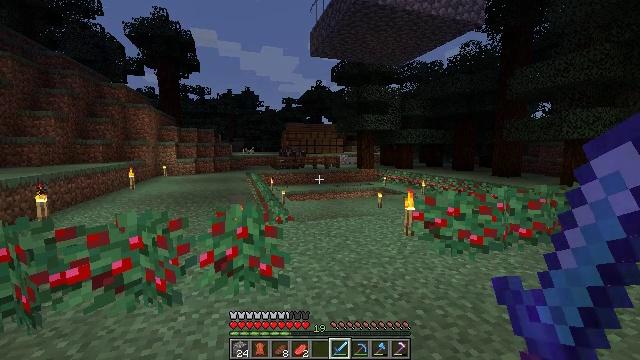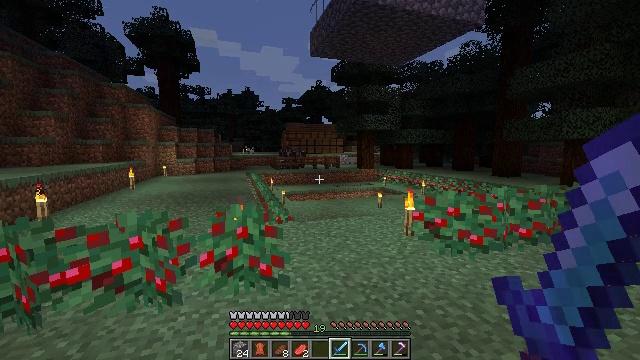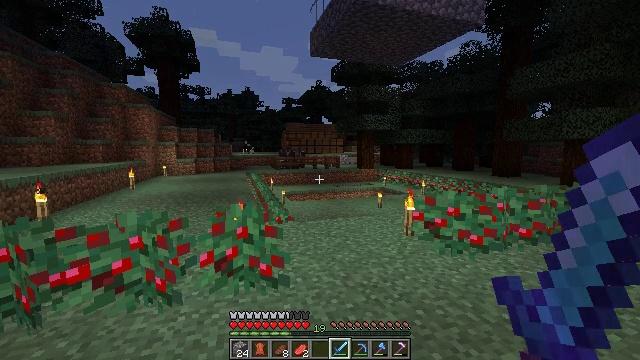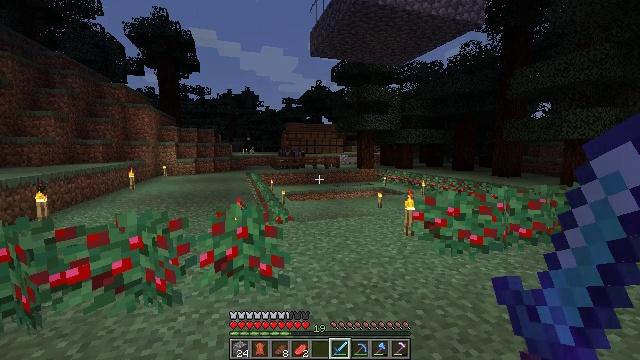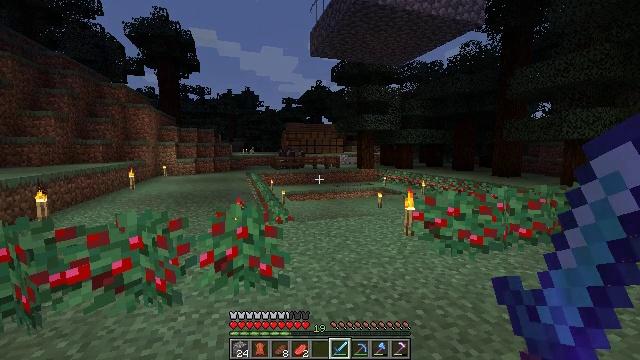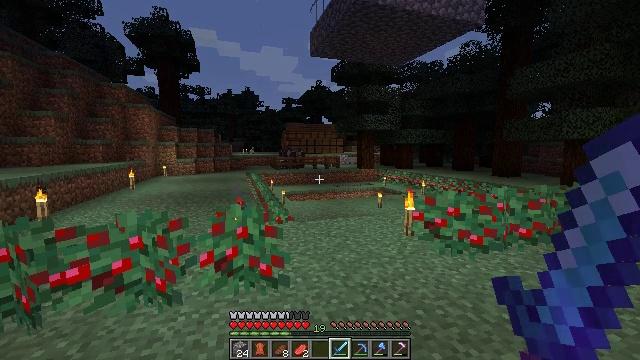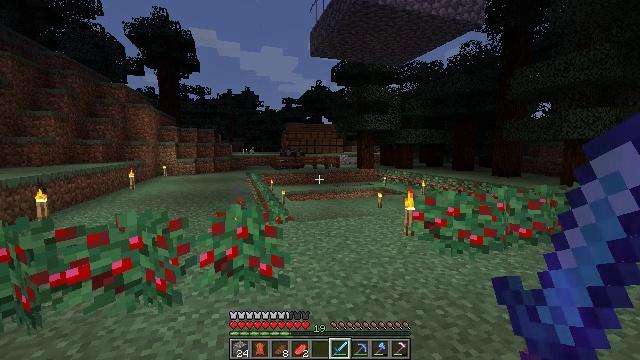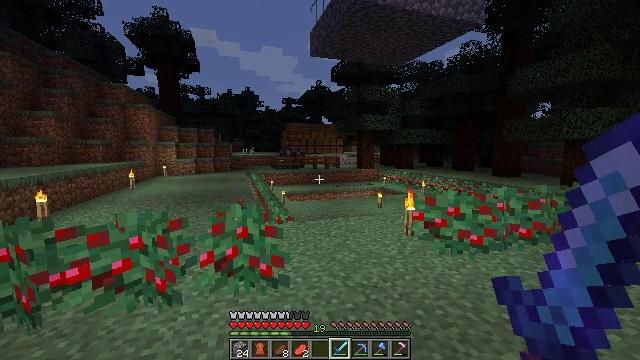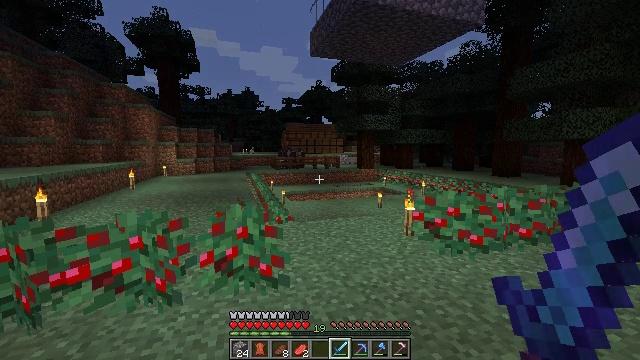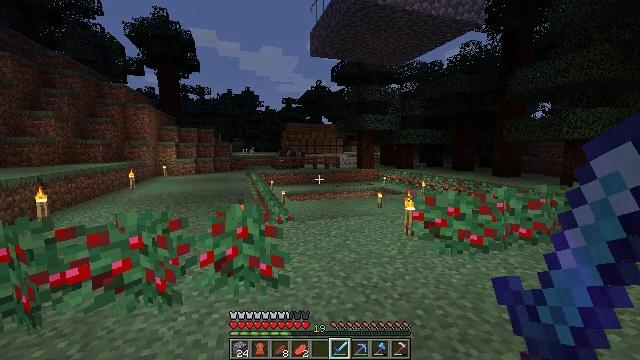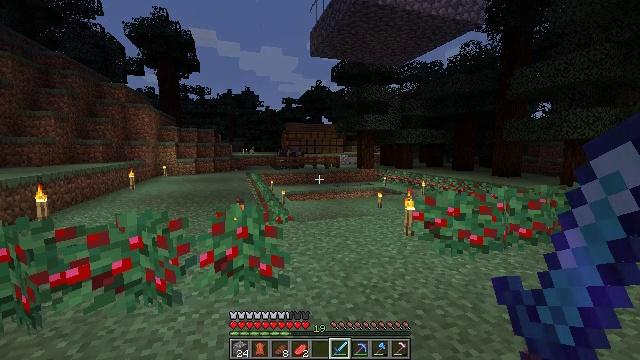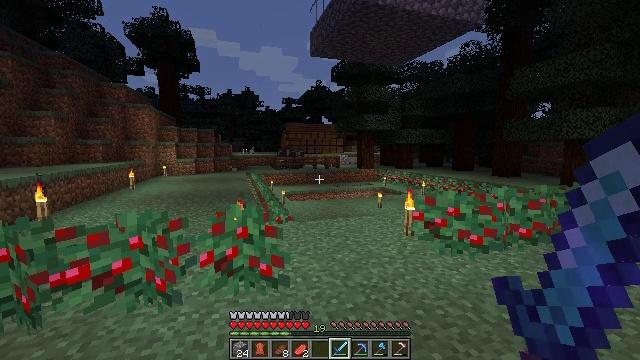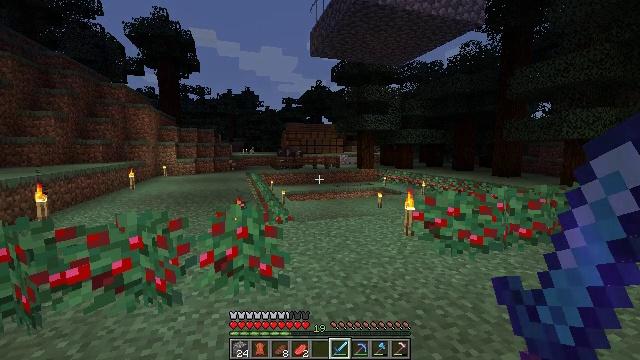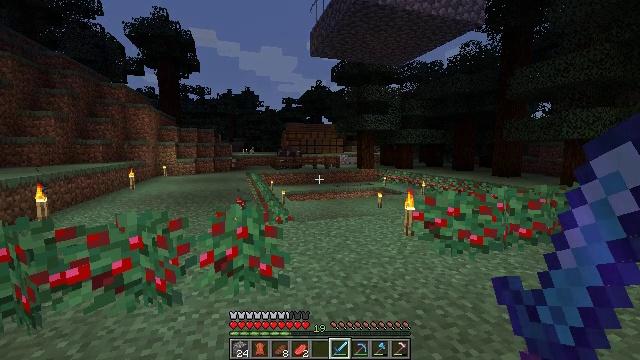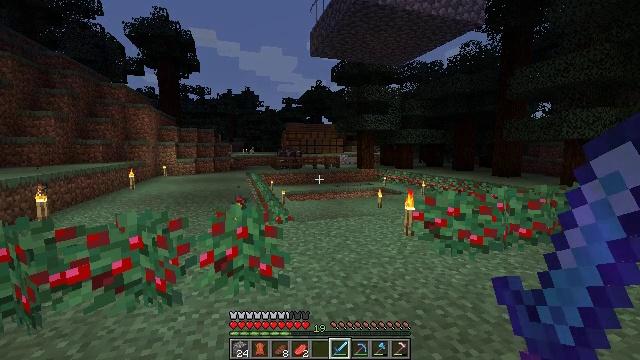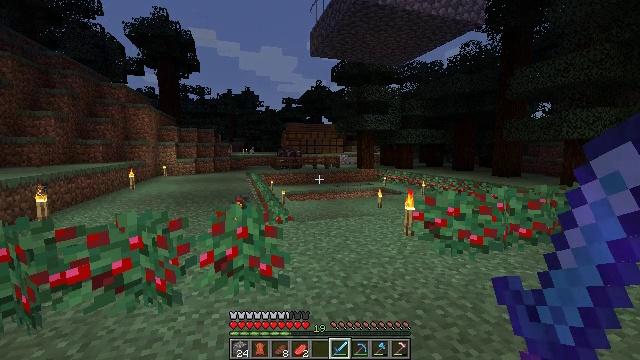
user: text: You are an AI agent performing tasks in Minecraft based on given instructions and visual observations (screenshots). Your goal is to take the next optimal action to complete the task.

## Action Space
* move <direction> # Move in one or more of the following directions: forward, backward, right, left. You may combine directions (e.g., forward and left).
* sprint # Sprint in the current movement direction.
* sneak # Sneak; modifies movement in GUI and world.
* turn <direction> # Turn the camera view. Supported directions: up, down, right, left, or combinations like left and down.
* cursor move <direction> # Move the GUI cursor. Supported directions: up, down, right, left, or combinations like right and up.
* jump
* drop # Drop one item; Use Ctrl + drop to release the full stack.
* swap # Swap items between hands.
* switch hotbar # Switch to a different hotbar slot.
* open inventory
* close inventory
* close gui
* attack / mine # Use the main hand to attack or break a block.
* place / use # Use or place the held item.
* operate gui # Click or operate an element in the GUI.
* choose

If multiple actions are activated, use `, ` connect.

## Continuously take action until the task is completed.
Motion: motion action
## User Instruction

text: Collect wheat crops.
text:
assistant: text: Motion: no_op
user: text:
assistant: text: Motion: no_op
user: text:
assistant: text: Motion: no_op
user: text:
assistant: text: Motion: no_op
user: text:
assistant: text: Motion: no_op
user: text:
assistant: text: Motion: no_op
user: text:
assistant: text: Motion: no_op
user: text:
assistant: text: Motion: no_op
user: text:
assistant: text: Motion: no_op
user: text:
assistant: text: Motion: no_op
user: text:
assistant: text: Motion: no_op
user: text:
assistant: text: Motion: no_op
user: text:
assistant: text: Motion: no_op
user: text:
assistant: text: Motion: no_op
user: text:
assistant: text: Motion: no_op
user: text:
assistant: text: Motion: no_op
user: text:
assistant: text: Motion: no_op
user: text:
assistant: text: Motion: no_op
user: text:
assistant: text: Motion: no_op
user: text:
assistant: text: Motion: no_op
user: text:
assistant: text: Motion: no_op
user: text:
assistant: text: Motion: no_op
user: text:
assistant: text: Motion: no_op
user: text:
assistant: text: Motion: no_op
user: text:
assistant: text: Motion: no_op
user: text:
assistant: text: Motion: no_op
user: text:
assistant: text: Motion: no_op
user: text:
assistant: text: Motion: no_op
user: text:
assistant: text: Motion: no_op
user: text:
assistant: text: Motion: no_op